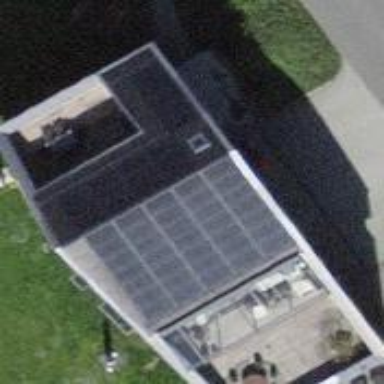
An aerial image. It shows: Solar power generator using photovoltaic panels.